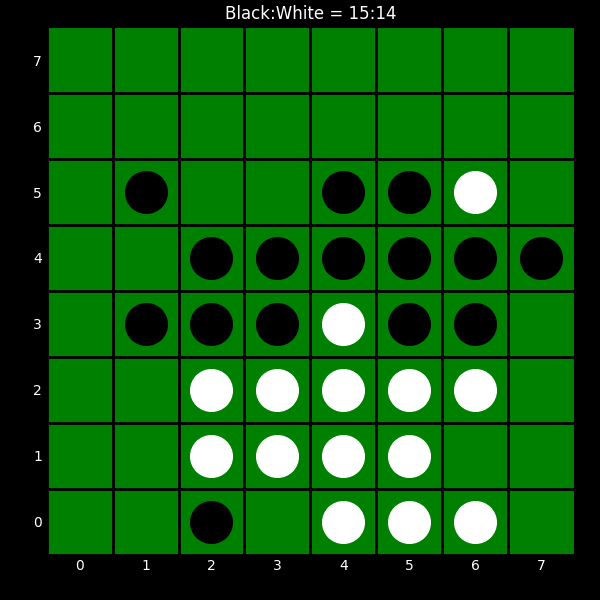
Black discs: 15
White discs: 14